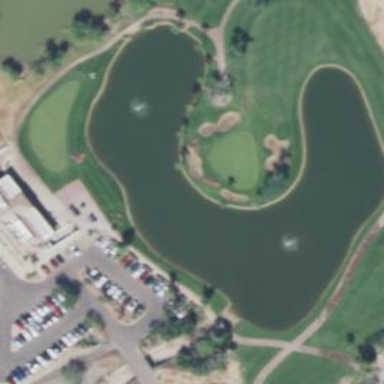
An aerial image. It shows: Water hazard in golf course. The hazard is natural water feature.